Question: Count the number of objects in the diagram.
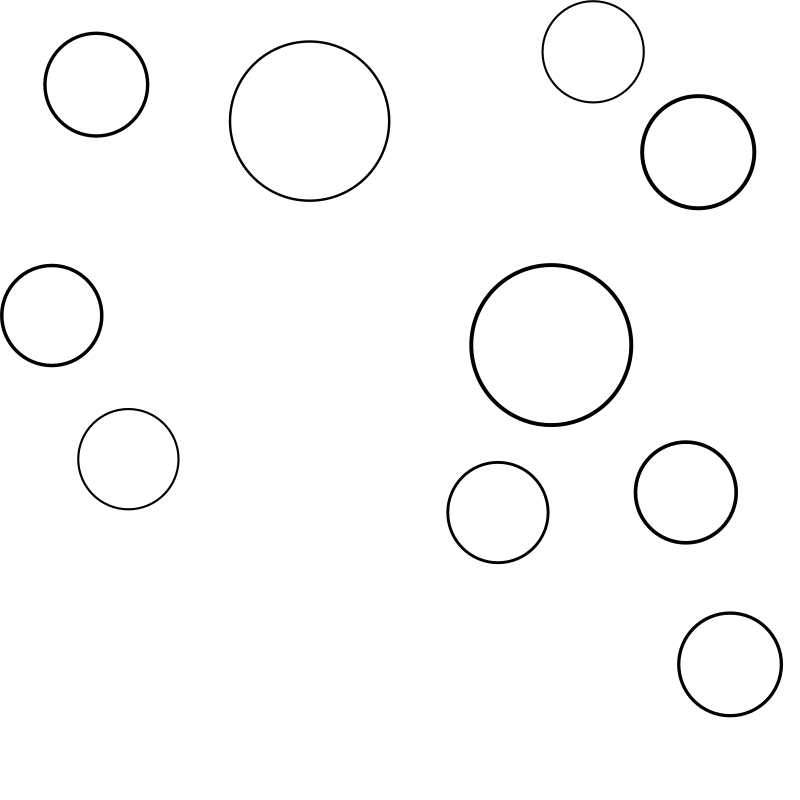
Answer: 10